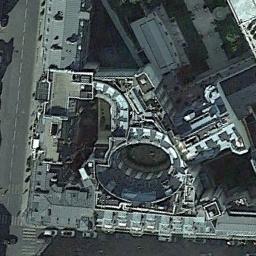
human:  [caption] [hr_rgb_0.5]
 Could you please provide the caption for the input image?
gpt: A commercial area with a white half-arc building is surrounded by some roads and a circular vacant lot in the building .

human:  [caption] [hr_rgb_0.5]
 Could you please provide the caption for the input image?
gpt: In a business district there are several tall buildings of different shapes and several roads and many trees .

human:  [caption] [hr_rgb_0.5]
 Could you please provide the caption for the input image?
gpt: There are several white buildings .

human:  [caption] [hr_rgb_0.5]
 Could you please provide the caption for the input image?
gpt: The commercial area is near many roads .

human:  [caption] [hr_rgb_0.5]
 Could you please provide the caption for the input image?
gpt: There are some buildings at the corner on a commercial area .